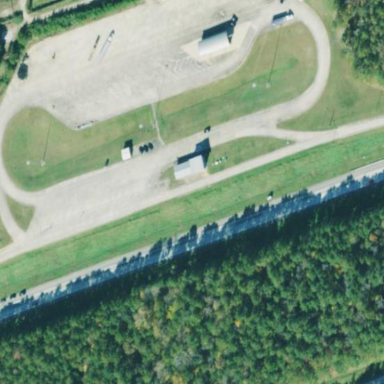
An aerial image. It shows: Weigh station for service vehicles.